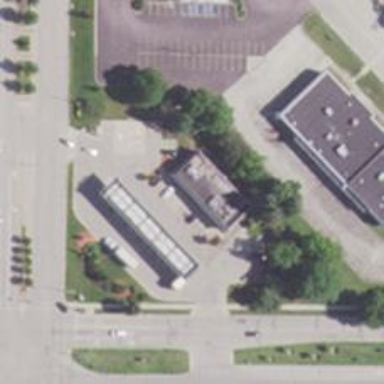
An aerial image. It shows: Convenience shop.